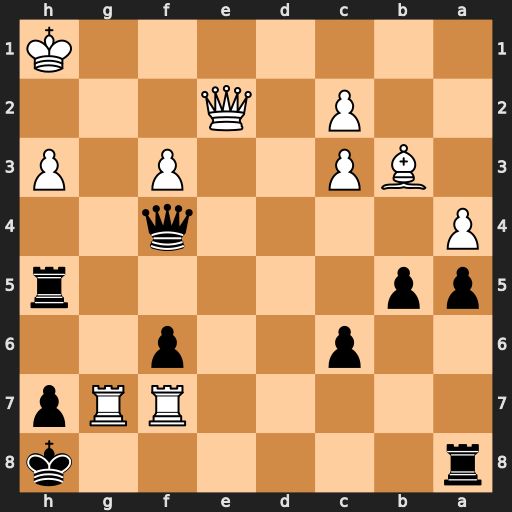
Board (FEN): r6k/5RRp/2p2p2/pp5r/P4q2/1BP2P1P/2P1Q3/7K
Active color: b
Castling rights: -
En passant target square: -
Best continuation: Rxh3+ Kg1 Qc1+ Kf2 Rh2+ Kg3 Qg1+